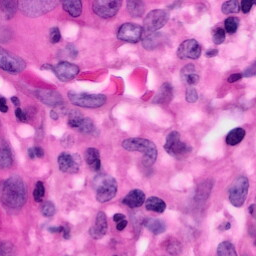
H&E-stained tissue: Pancreatic